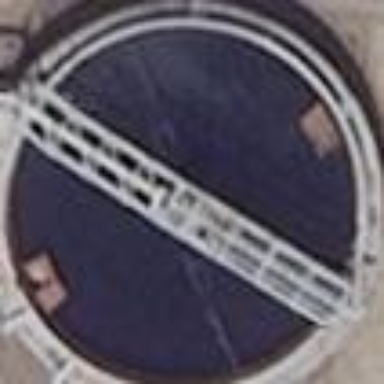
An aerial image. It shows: Storage tank which is man-made.